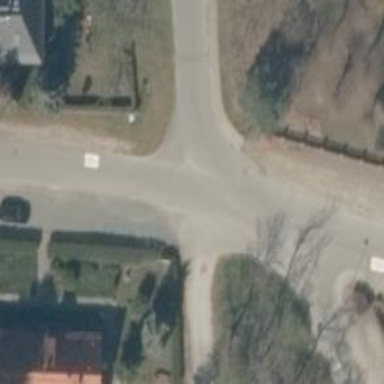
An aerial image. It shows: Residential road with asphalt surface and no sidewalk.